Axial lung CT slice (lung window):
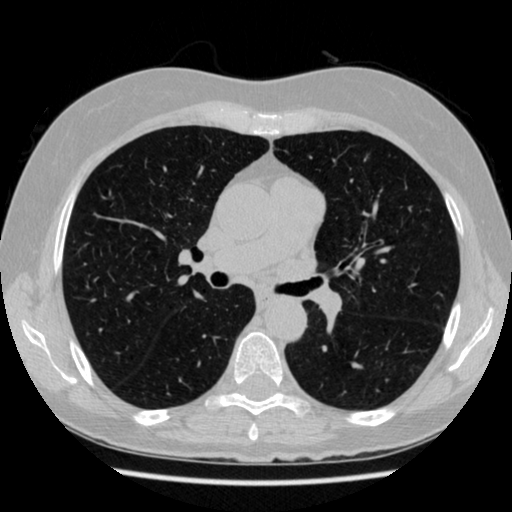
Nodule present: no